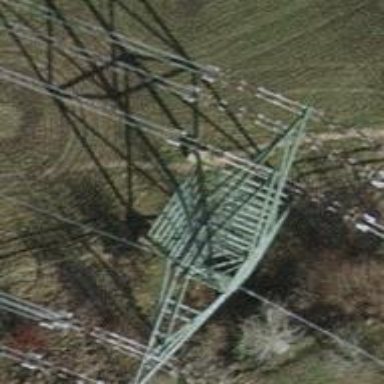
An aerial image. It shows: Towering power structure.